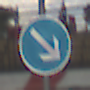
Verkehrszeichen: VorgeschriebeneVorbeifahrtRechts
Umgebung: Outdoor, RoadRail
Tageszeit: MorningAfternoon
Wetter: PartlyCloudy
Licht: Natural
Jahreszeit: NotSpecified
Kontrast: LowContrast